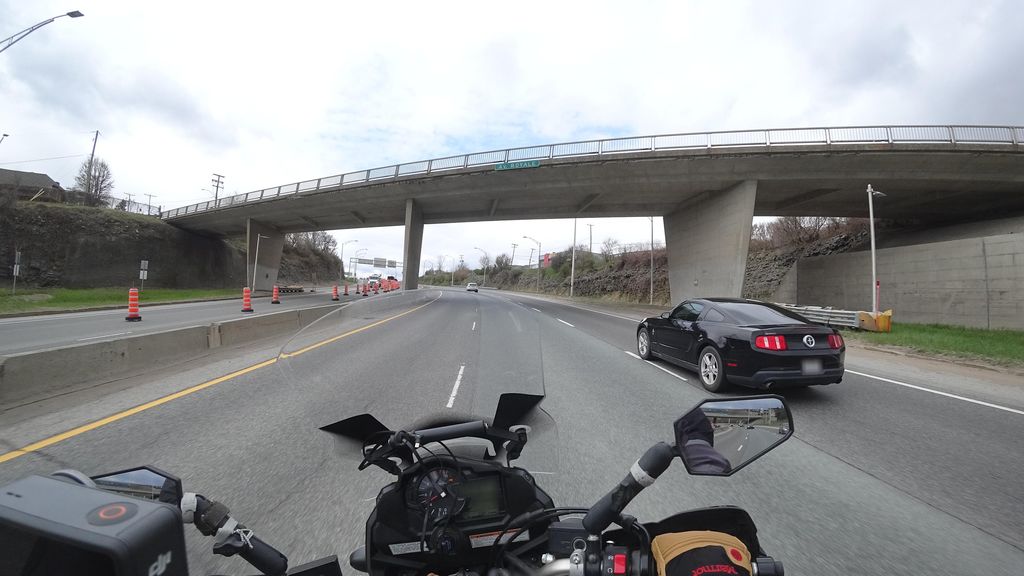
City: quebec_city